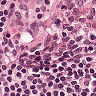
Metastatic tissue present: no